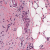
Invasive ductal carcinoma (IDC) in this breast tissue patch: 0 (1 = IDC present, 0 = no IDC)